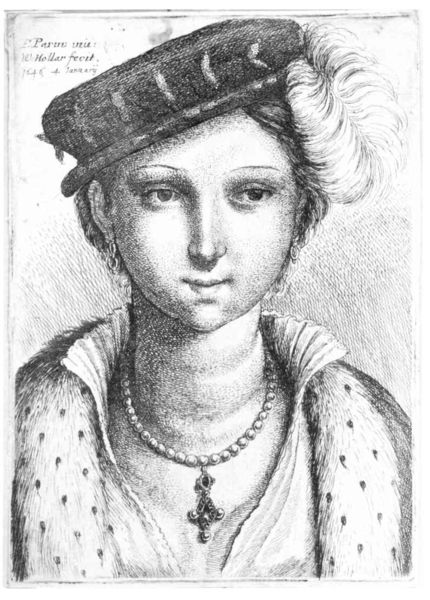
Titel: Die Frau mit dem Federbarett
Künstler: Wenzel Hollar
Standort: Karlsruhe
Institution: Staatliche Kunsthalle Karlsruhe
Schlagwörter: feder, kopf, mann, schatten, umhang, weiß, frauen, mädchen, ausschnitt, frau, grau, hut, hüte, kopfbedeckungen, licht, mund, nase, ohr, ohrring, schmuck, schwarz, skizze, stirn, zeichnung, blick, dame, hochformat, hemd, jung, kappe, mütze, mützen, augen, bluse, falten, faru, federn, gesicht, hermelin, kragen, pelz, bild, bildnis, hals, portrait, porträt, signatur, gold, haare, mantel, reich, adel, ohrringe, augenbrauen, brustbild, frontal, hald, kinn, lippen, ohren, perle, perlen, renaissance, schräg, schultern, zart, müller, fell, kopfbedeckung, lächeln, magd, schrift, papier, kette, grafik, schattierungen, französisch, weib, ernst, inschrift, schmal, brauen, büste, junge frau, junge, wange, fein, perlenkette, halskette, striche, punkte, knabe, kreuz, kohle, symmetrisch, jugend, druck, schwarz-weiss, radierung, stich, text, bleistift, orden, nerz, bleistiftzeichnung, aufschrift, barett, jüngling, pelzkragen, pelzmantel, anhänger, edelstein, patrizier, königin, fürstin, hermelinpelz, ohringe, kupferstich, jugendlich, zeichung, latein, zeichnug, ätzung, reniassance, zobel, blivk, nerzmantel, hänger, pels, hermelinfell, mutze, jagdkostüm, auben, au, nerzkragen, 16. jh., hollar, schiefer hut, vermögend, schmale nase, schmale augenbrauen, kermelinkragen, mädcchen, kette mit anhänger